Question: Is strange! I'm using sql server 2008 and when I perform an update in the query editor, it updates only the first row in that table, and I tried this command 'SET rowcount 0', but still only one row will get updated.
Anyone faced this before, the syntax is straight forward
'''
UPDATE table
SET status_one = 0
'''

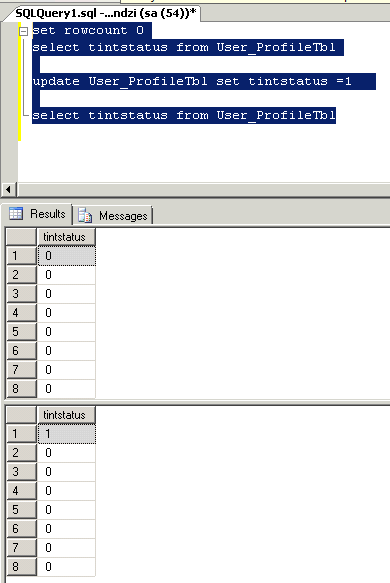
Answer: I've seen badly written triggers do (something) like this, for example:
'''
create table User_Profile /* no Tbl, because **why**? */ (
ID int IDENTITY(1,1) not null,
tstatus int not null, /* no int, because again, **why** */
)
go
insert into User_Profile (tstatus) values (0)
go 8
create trigger T_User_Profile_U
on User_Profile
instead of update
as
/* This is a broken trigger, for answering this question
DO NOT COPY THIS TRIGGER CODE
if you're trying to write an actual trigger */
declare @ID int
declare @status int
select @ID = ID,@status = tstatus from inserted
/* The above was broken because despite me knowing to query
inserted as a table, I've assumed that it contains one row
whereas, in fact, it may contain 0, 1 or multiple rows.
I'm not even guaranteed that the @ID and @status values
will have been retrieved from the same row */
/* Do important things */
update User_Profile set tstatus = @status where ID = @ID
'''
And now, your query:
'''
set rowcount 0
select tstatus from User_Profile
update User_Profile set tstatus = 1
select tstatus from User_Profile
'''
Results:
'''
tstatus
-------
0
0
0
0
0
0
0
0
'''
and:
'''
tstatus
-------
0
0
0
0
0
0
0
1
'''